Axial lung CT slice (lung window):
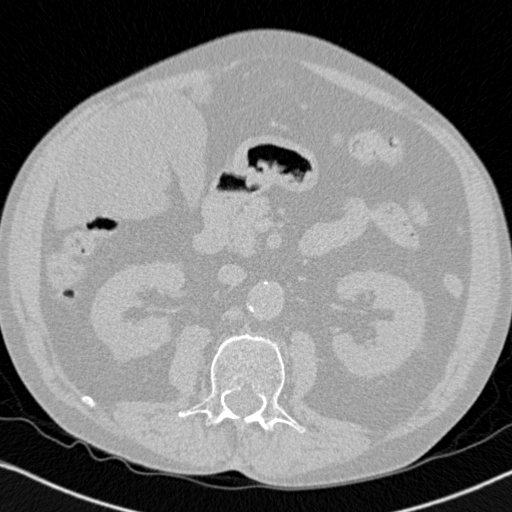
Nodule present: no